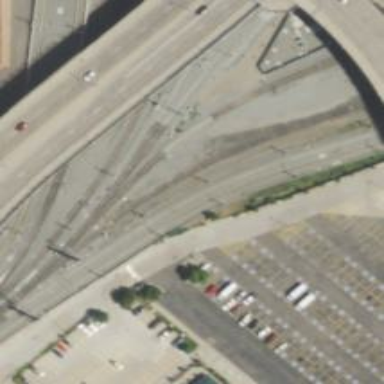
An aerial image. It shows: Railway junction.